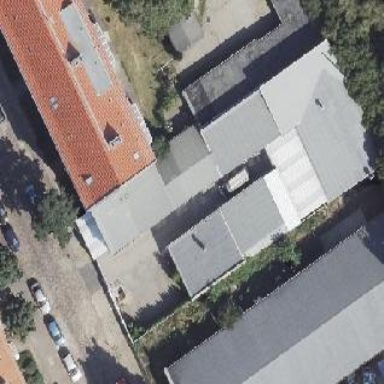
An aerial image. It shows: Commercial building with skillion roof shape.